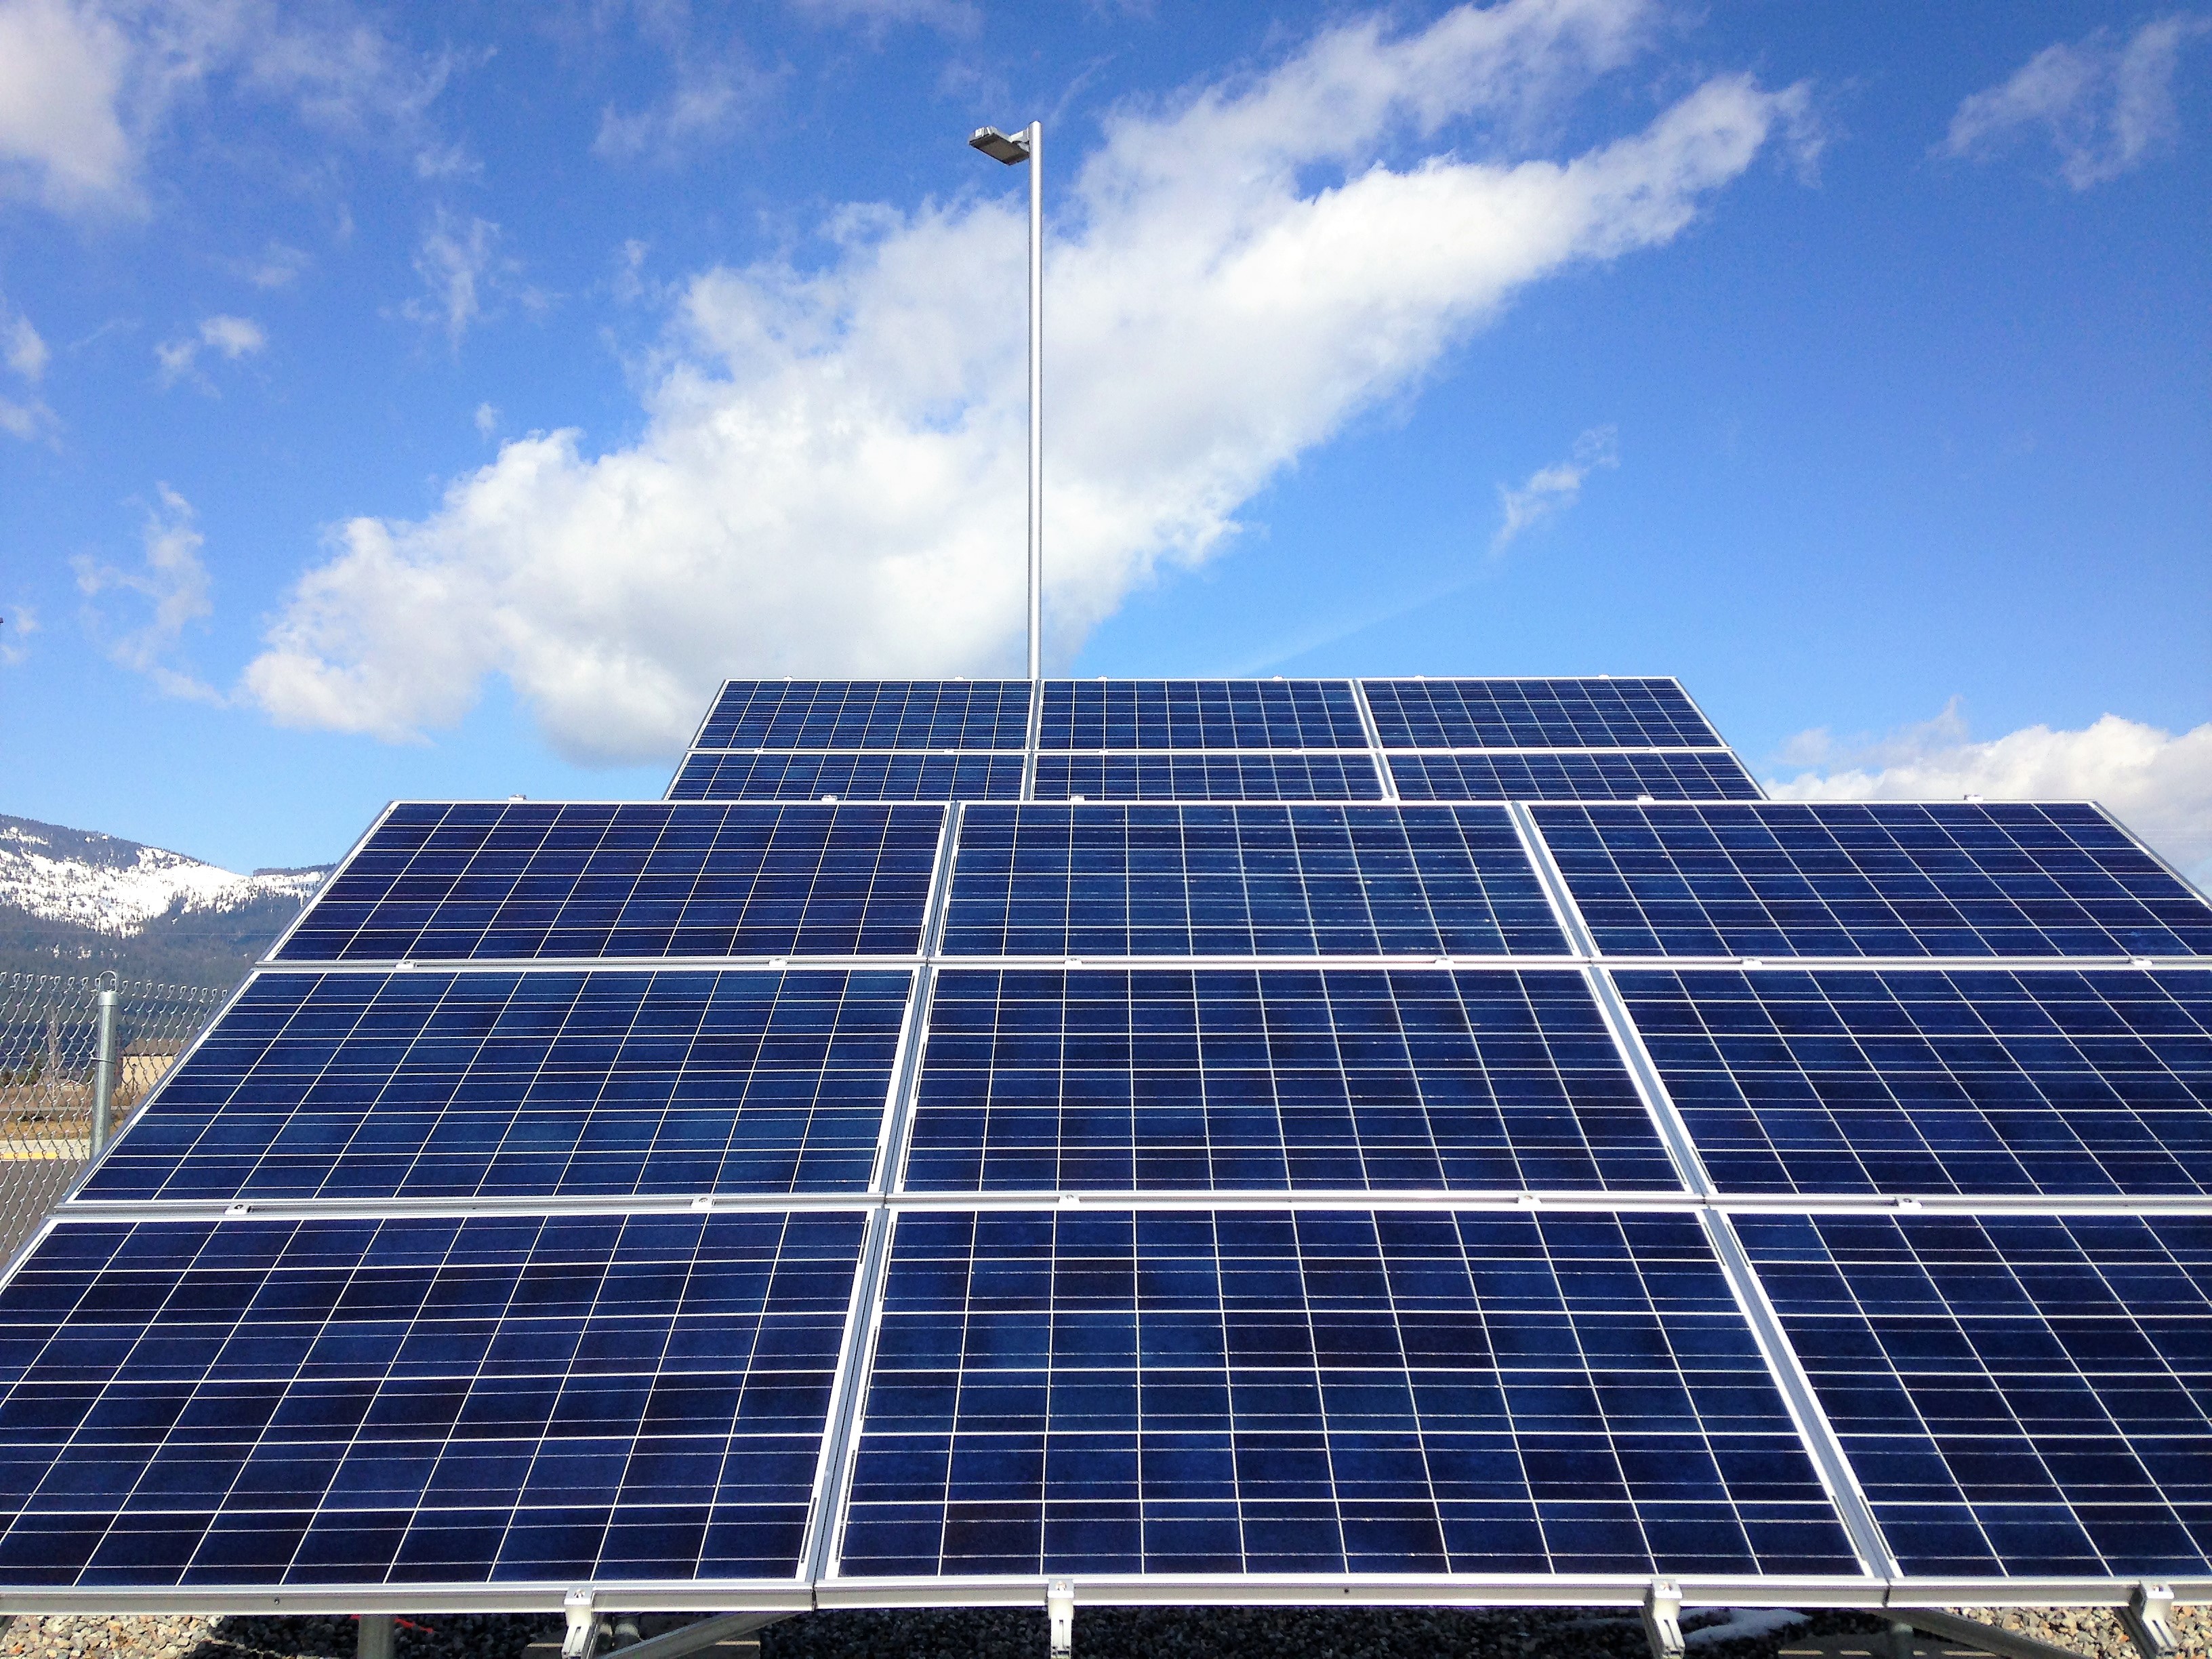
Label: Clean